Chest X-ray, AP view. Patient: 32 years old, sex M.
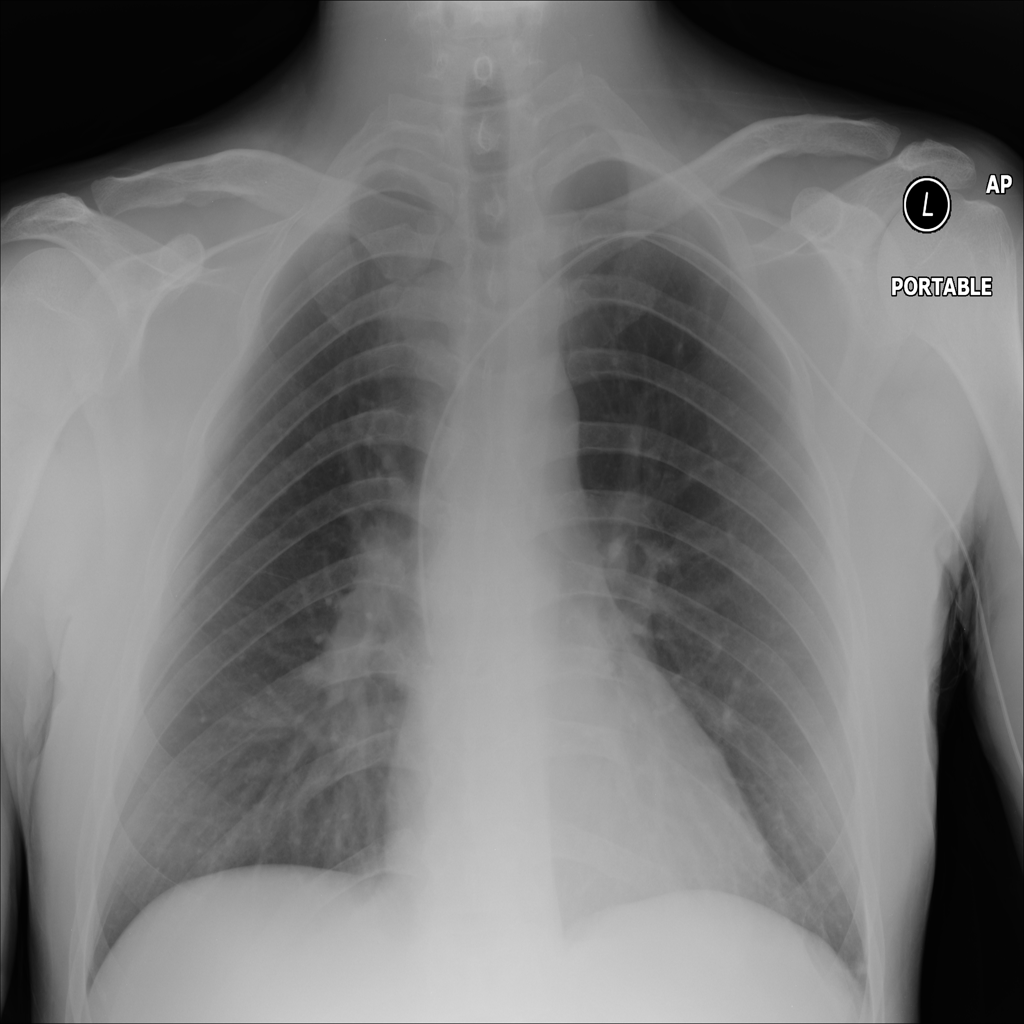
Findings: No Finding